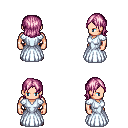
a pixel art fantasy rpg character, male body template, human, light skin, underdress, gold greaves, pink long bangs hairstyle, maroon shoes, four views (front, back, left, right), 2x2 character sprite sheet, small pixel art, hard edges, no anti-aliasing